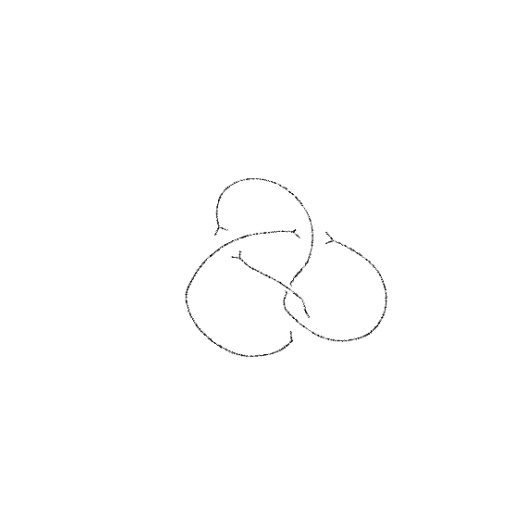
Crossing number: 4